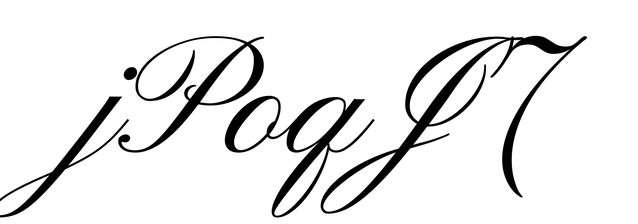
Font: PinyonScript-Regular